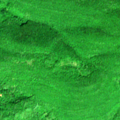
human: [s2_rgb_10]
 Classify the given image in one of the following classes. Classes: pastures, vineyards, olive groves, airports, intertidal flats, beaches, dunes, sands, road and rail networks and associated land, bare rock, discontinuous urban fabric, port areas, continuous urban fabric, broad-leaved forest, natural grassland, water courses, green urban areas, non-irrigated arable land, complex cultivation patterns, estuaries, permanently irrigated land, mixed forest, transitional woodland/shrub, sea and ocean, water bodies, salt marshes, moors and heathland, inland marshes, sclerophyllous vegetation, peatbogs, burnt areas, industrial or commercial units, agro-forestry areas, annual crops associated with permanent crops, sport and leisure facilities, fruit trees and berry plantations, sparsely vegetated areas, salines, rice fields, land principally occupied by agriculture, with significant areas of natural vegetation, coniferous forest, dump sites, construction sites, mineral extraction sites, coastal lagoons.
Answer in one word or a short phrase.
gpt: broad-leaved forest, transitional woodland/shrub